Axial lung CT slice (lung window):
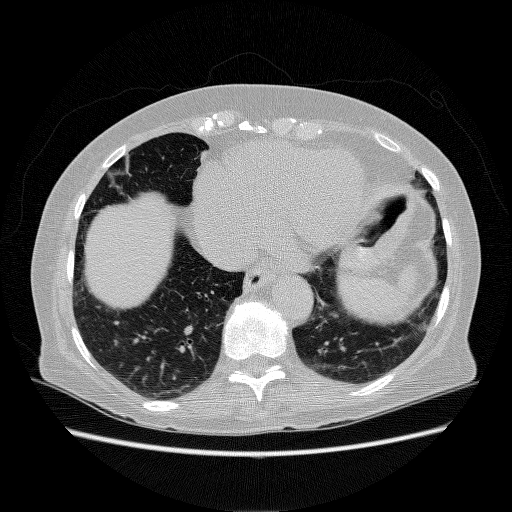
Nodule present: no